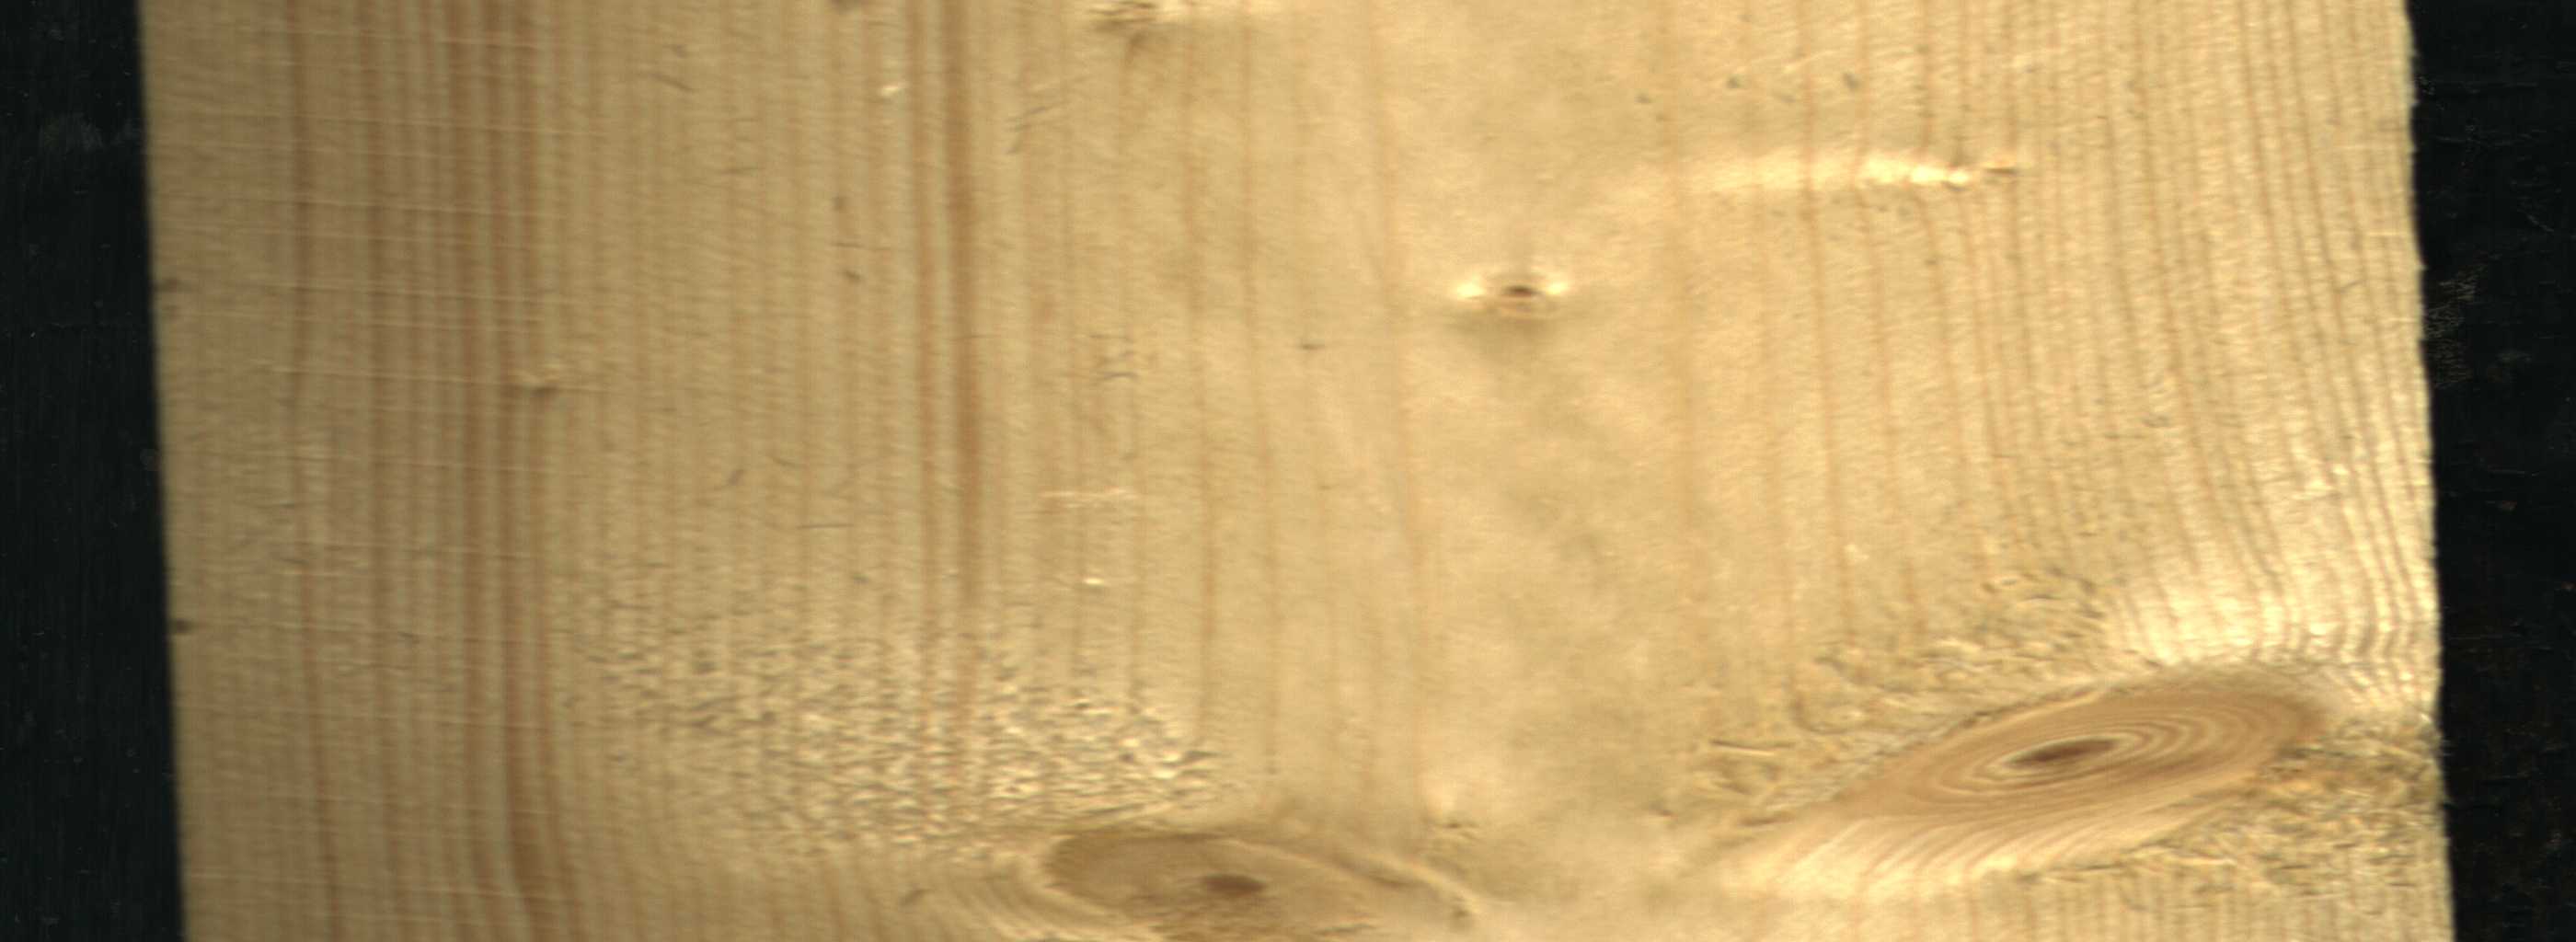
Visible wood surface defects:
Live_Knot
Live_Knot
Live_Knot